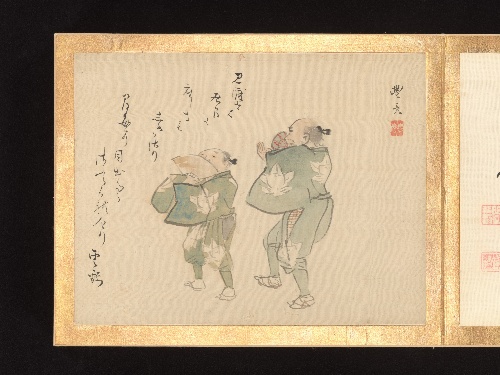
Title: 諸画家  加茂季鷹賛  「神妙画帖」|Painting Album of Sublime Talent
Artist: Various artists|Kamo no Suetaka
Artist bio: |Japanese, 1752–1842
Date: ca. 1815
Object type: Album
Classification: Paintings
Medium: Album of twelve leaves; ink and color on silk
Culture: Japan
Period: Edo Period (1615-1868)
Dimensions: Page: H. 11 3/4 in. (29.8 cm); W. 14 5/8 in. (37.1 cm); Th. 1 1/2 in. (3.8 cm)
Overall: W. (open) 29 1/8 in. (74 cm)
Department: Asian Art
Credit line: Purchase, Friends of Asian Art Gifts, 2018
Accession year: 2018
Repository: Metropolitan Museum of Art, New York, NY